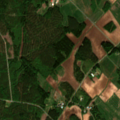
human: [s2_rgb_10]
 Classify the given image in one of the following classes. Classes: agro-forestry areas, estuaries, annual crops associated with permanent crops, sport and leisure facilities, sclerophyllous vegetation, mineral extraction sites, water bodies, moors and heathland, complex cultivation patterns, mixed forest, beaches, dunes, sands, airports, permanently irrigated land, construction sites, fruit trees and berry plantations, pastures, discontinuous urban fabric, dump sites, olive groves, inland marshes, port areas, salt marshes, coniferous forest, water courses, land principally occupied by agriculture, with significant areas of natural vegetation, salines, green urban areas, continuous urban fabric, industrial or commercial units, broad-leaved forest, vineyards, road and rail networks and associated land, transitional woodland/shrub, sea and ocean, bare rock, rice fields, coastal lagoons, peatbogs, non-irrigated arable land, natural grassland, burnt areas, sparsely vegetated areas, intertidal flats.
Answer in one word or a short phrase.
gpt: non-irrigated arable land, land principally occupied by agriculture, with significant areas of natural vegetation, mixed forest